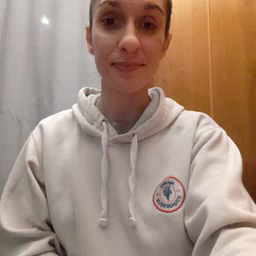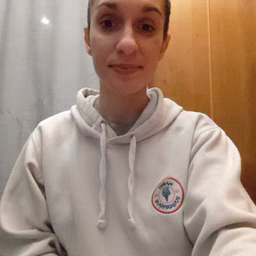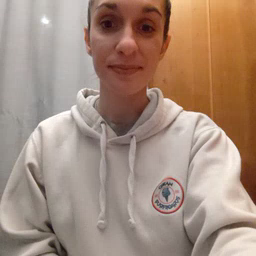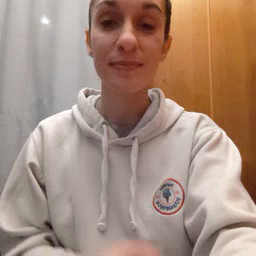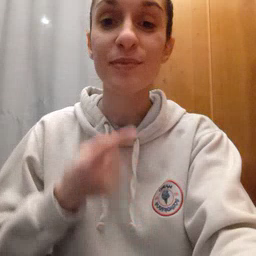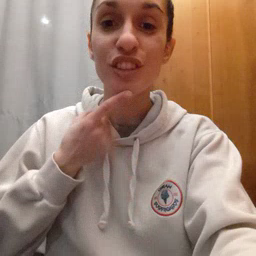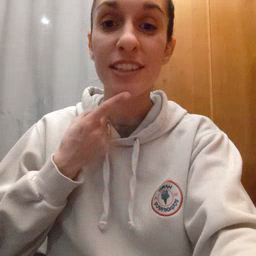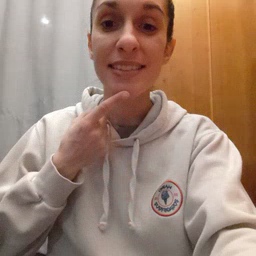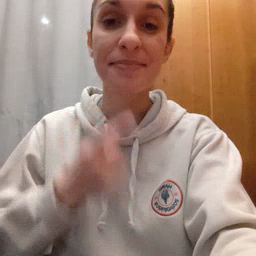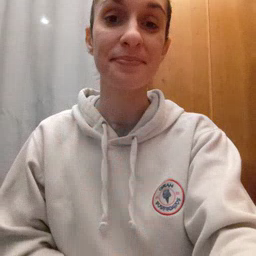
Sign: chin